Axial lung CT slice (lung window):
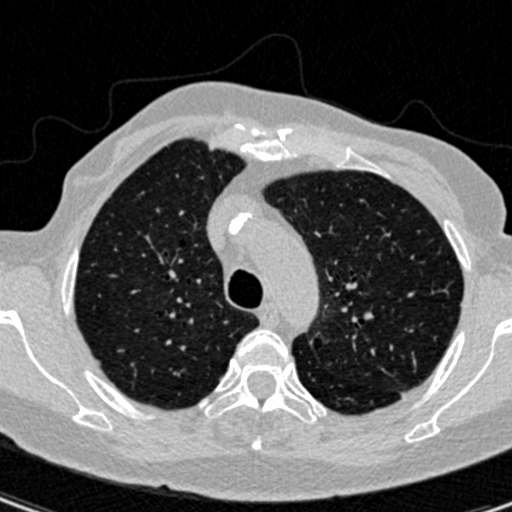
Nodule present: no